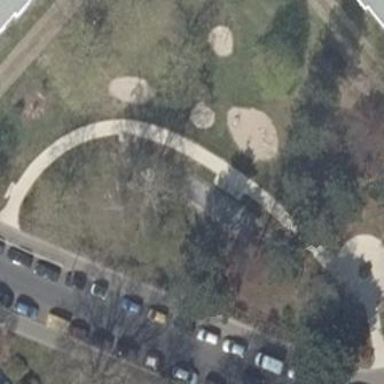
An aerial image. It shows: Playground area for leisure activities on the land.